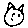
Label: cat